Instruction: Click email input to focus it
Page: traveler
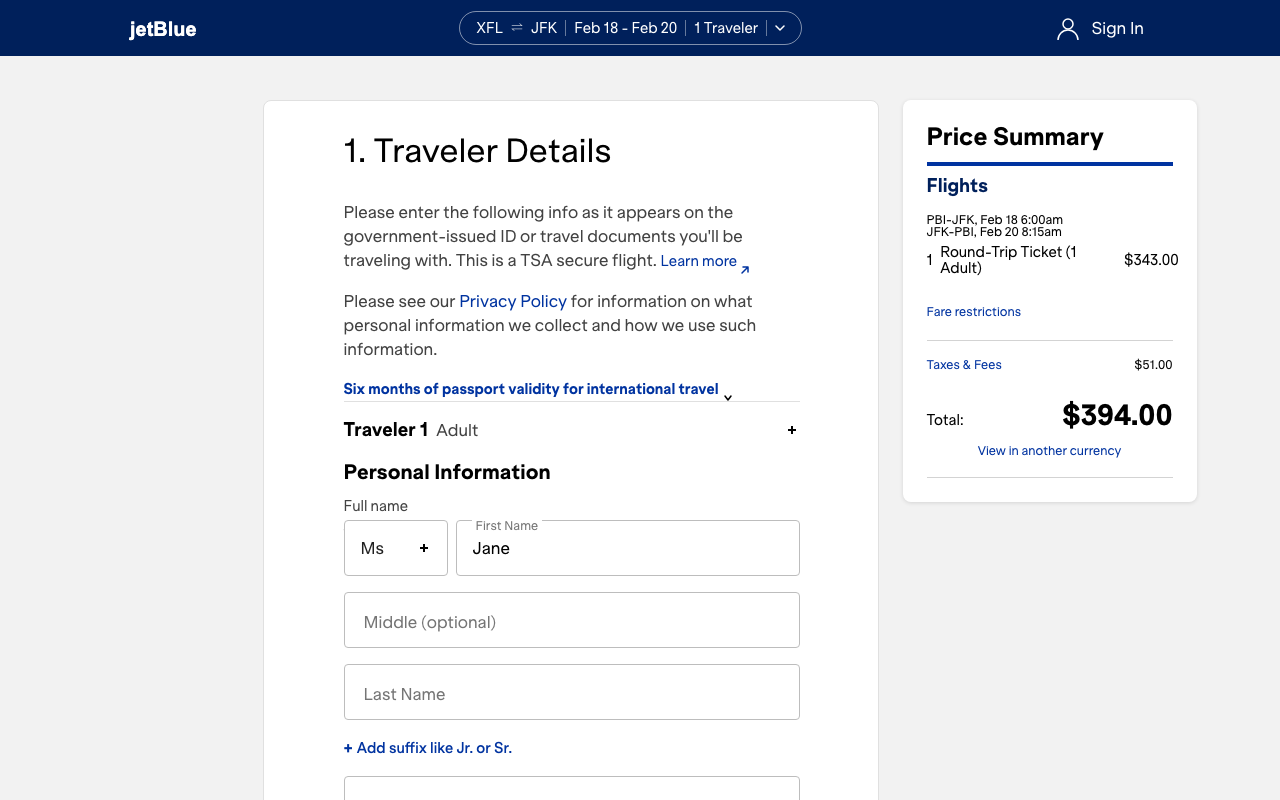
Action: click